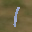
Label: 1